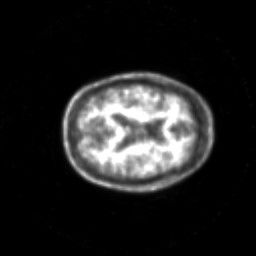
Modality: PET
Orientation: axial
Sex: male
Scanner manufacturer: siemens